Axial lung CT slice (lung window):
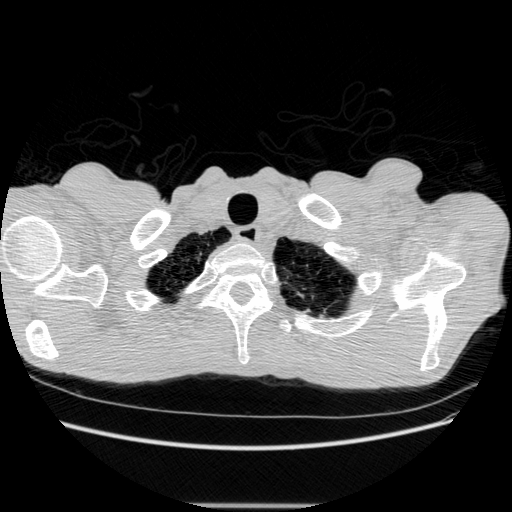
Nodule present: no